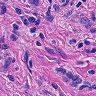
Metastatic tissue present: yes